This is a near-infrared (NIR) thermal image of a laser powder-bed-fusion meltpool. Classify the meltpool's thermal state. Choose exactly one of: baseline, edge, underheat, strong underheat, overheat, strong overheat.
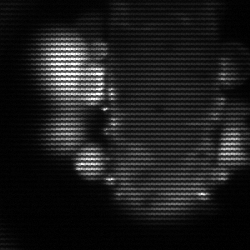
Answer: strong underheat